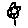
Label: flower